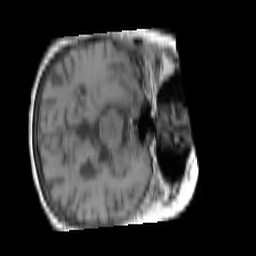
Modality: T1w
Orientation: axial
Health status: ill
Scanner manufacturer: siemens
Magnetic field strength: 3 T
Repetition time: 0.4 s
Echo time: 0.00246 s